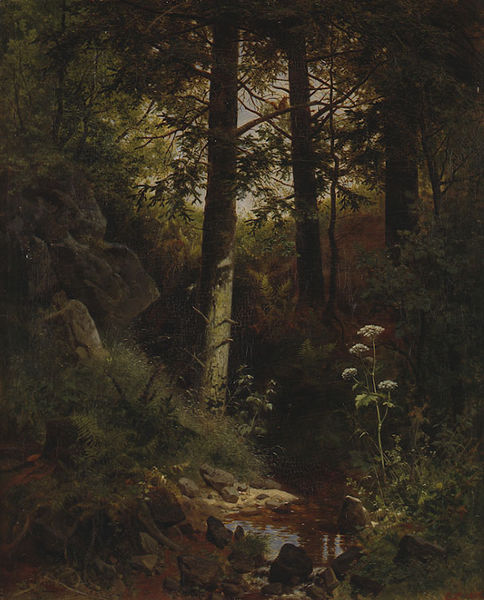
Titel: Waldeinsamkeit
Künstler: Eduard Leonhardi
Standort: Karlsruhe
Institution: Staatliche Kunsthalle Karlsruhe
Schlagwörter: fels, grün, himmel, blue, oil, red, white, black, country, dark, green, painting, flowers, reflection, brown, plant, wald, wood, flower, rock, rocks, sky, stone, tree, hill, lake, landscape, mountains, nature, sand, water, summer, sun, trees, brook, forest, grass, light, peaceful, pine, river, stream, bushes, night, path, plants, shadow, bird, romantic, roots, scene, sunlight, dirt, person, baum, blu, day, spring, stump, leaves, trunk, walk, ground, sublime, bush, gras, pond, branches, pool, leaf, forrest, horizont, blume, cave, shade, shadows, canvas, paint, ferns, soil, opening, branch, stones, pines, tall, stem, earth, mud, stein, bach, woods, countryside, root, pinetrees, trunks, framed, air, new york, mystery, log, pflanze, chiaroscuro, blätter, creek, bark, moody, deep, bloom, squirrel, paiting, ich glaub ich steh im wald, ufos, nature porn, quiet, clearing, cast, transcedentalism, tranquil, climb, canvase, ditch, skies, daytime, tree bark, grasws, pebbles, rnforest, mistery, tree], цщщвы, treflection, trunck